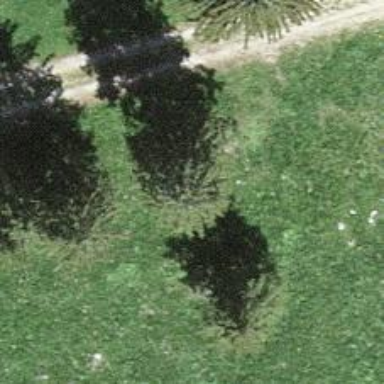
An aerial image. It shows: Single tag "natural: tree."